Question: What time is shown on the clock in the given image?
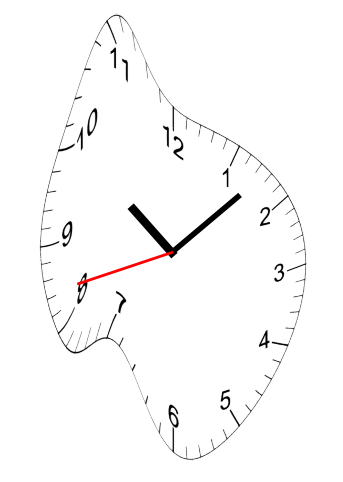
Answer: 10:07:42